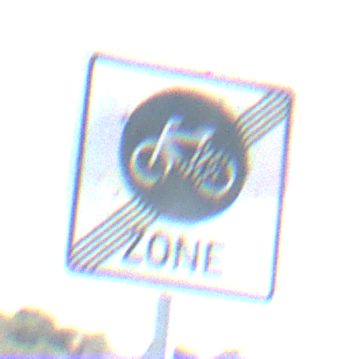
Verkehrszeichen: EndeFahrradzone
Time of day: Midday
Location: Outdoor (Nature)
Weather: Clear
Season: NotSpecified
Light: Natural